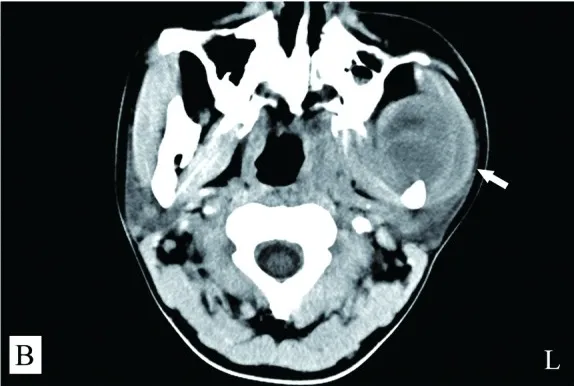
CT images of the maxillofacial region. (B) Axial CT scan. Arrow shows an irregular, thick-walled cystic mass in the left ramus of the mandible.
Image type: radiology (ct)